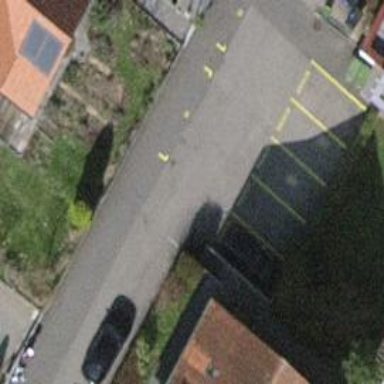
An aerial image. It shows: Set of steps on the road.